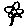
Label: flower